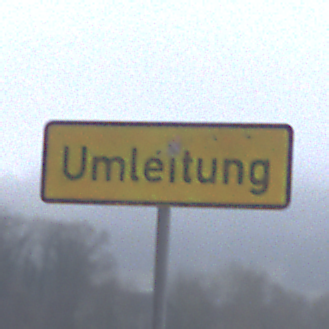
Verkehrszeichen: Umleitungsankuendigung
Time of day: MorningAfternoon
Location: Outdoor (Suburban)
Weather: Overcast
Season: NotSpecified
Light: Natural